Breast ultrasound image
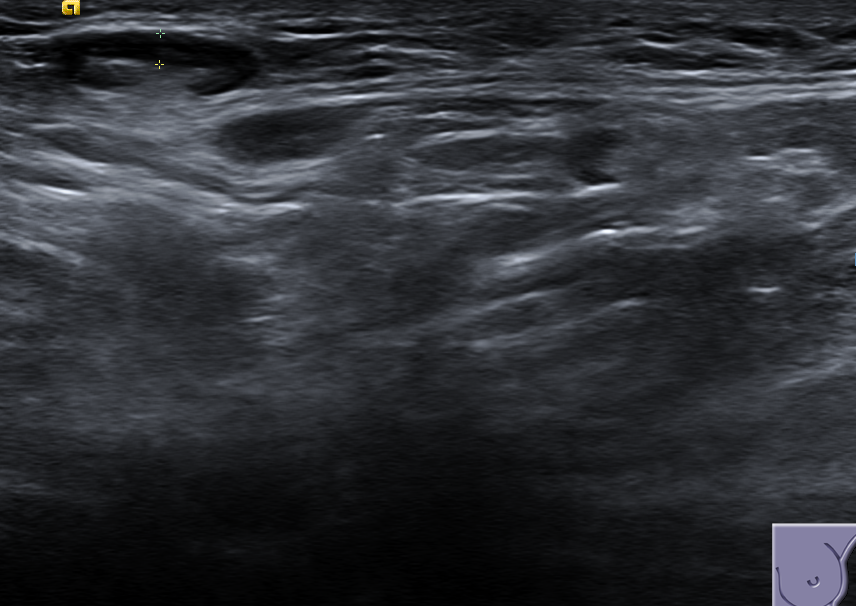
Diagnosis: normal